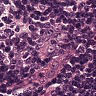
Metastatic tissue present: no